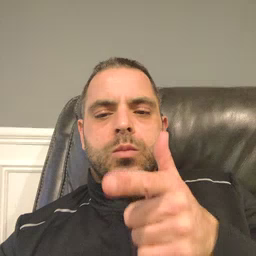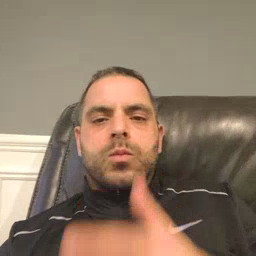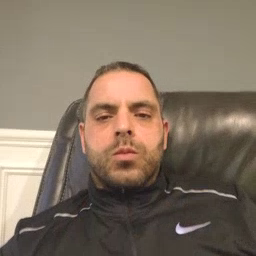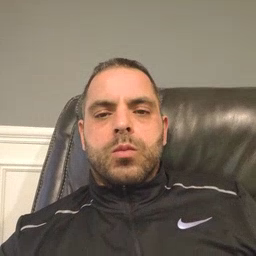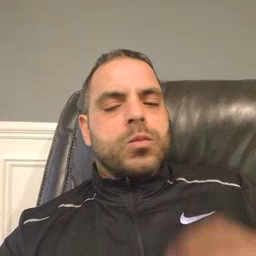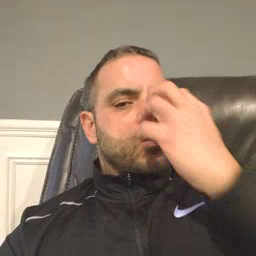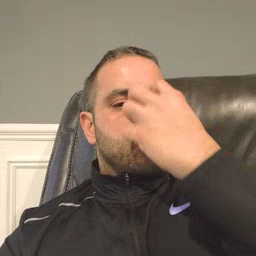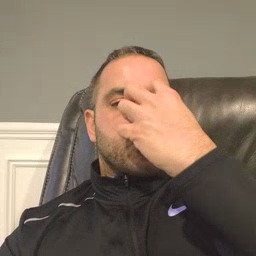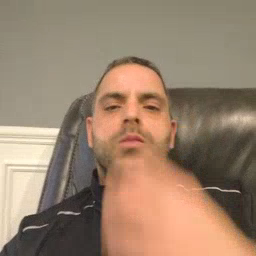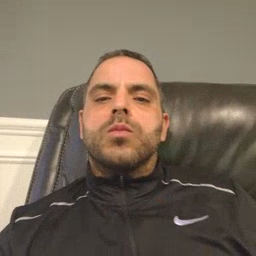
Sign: clown